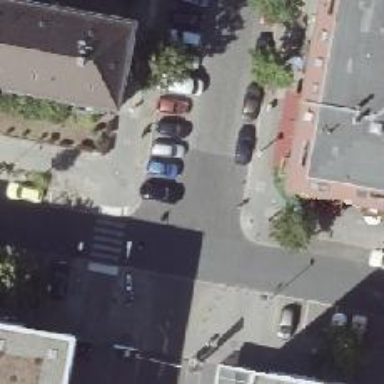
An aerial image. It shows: Unmarked crossing on the road.